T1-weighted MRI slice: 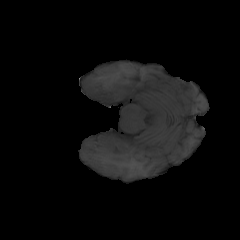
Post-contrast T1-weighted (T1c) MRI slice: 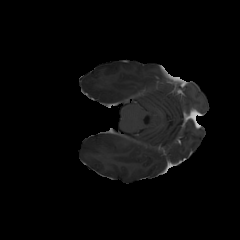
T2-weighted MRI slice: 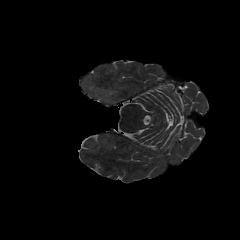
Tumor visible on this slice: yes